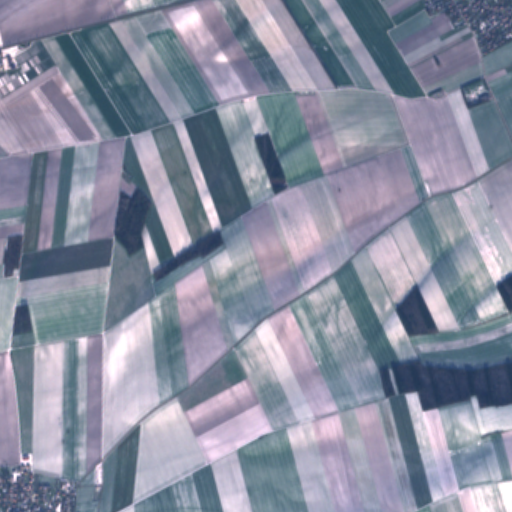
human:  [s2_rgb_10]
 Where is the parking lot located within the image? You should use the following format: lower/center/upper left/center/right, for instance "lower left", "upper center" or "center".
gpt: The parking lot is located in the lower left of the image.
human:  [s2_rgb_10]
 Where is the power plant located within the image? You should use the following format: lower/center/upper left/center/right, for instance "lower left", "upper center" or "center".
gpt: There is no power plant in the image.